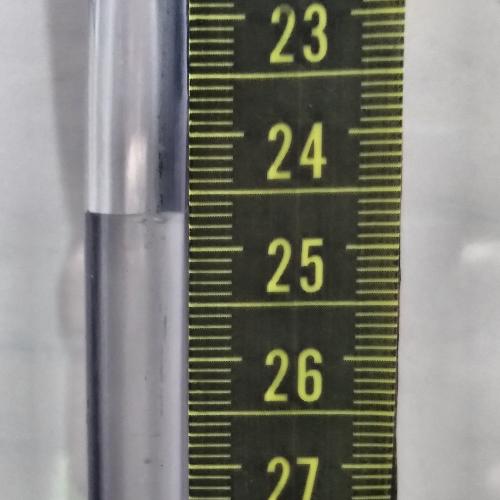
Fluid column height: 24.7 cm